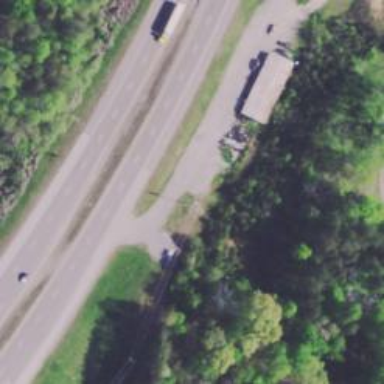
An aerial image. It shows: Asphalt trunk highway.